Field crop: tomato
Growth stage: 2
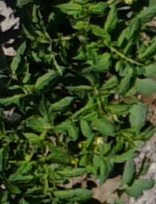
Species: tomato